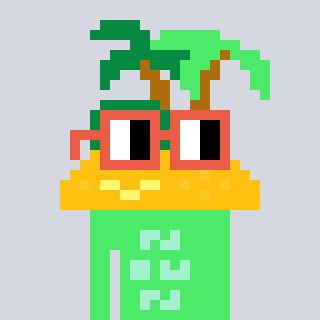
a pixel art character with square orange glasses, a island-shaped head and a teal-colored body on a cool background